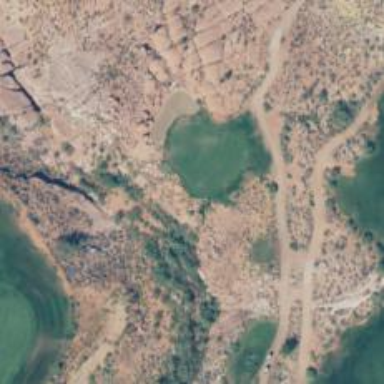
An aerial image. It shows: Golf hole.